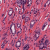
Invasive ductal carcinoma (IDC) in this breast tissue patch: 1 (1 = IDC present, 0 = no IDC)